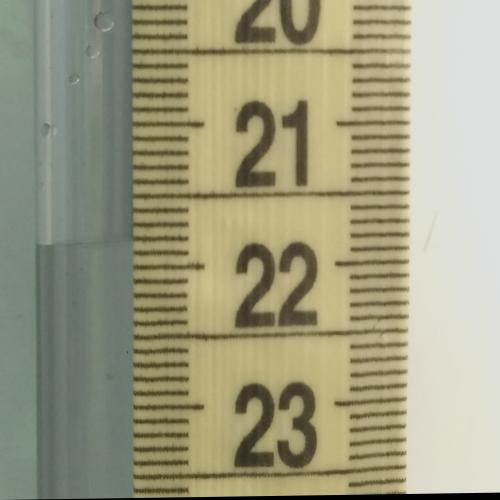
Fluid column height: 21.8 cm